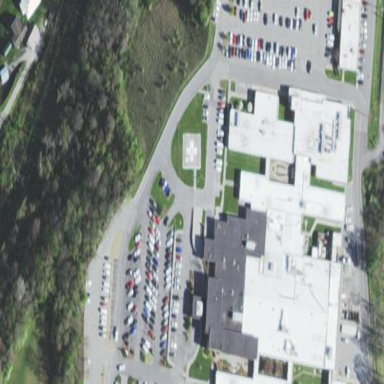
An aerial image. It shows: Hospital building.